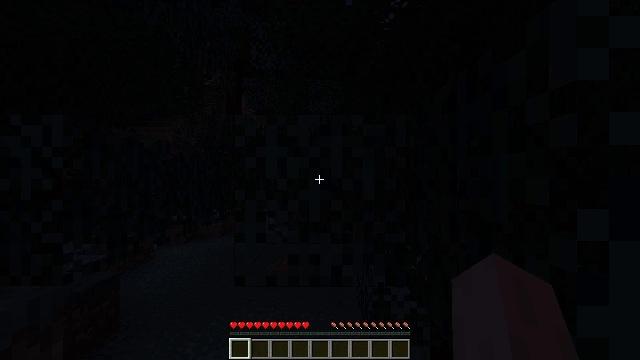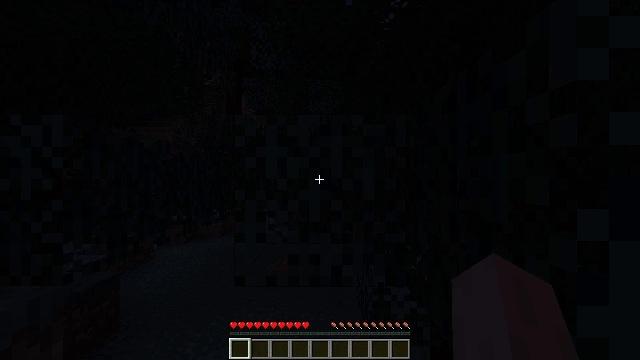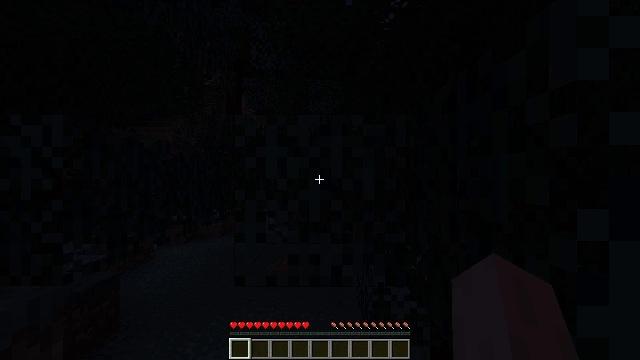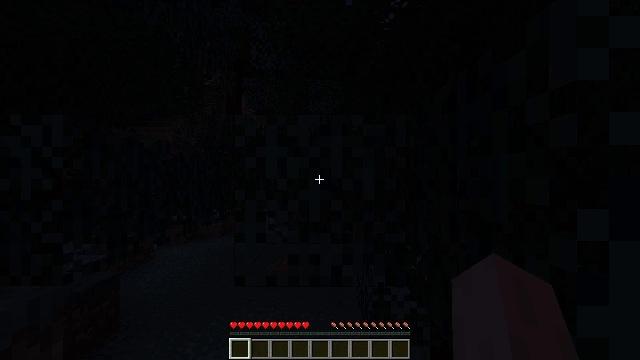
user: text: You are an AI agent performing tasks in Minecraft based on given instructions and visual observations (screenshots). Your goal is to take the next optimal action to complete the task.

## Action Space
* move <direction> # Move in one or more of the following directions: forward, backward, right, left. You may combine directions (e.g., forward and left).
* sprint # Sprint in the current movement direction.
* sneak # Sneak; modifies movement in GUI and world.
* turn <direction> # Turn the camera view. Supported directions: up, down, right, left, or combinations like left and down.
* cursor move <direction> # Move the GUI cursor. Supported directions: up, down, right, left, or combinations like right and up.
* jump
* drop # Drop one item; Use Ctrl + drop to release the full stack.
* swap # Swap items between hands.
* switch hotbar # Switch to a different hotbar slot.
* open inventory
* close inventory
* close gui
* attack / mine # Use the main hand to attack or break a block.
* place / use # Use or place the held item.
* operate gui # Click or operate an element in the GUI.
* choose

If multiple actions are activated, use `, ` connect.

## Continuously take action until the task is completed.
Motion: motion action
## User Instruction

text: Mine the ladder from the wall.
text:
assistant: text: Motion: no_op
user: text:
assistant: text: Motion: no_op
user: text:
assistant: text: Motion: no_op
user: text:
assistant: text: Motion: no_op
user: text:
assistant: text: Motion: no_op
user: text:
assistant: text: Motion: no_op
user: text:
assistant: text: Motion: no_op
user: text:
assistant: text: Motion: no_op
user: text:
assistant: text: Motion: no_op
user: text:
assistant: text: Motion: no_op
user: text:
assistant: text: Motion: no_op
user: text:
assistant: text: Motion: no_op
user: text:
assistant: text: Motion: no_op
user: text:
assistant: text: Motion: no_op
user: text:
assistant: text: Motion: no_op
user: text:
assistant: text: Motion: no_op
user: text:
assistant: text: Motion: no_op
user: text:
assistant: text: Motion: no_op
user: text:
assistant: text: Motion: no_op
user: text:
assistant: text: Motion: no_op
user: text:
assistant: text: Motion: no_op
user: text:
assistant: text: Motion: no_op
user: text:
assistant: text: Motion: no_op
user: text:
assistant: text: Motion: no_op
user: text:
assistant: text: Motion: no_op
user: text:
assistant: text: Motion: no_op
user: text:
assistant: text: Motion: no_op
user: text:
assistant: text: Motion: no_op
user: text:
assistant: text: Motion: no_op
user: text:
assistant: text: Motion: no_op